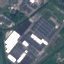
Land use / land cover: Industrial